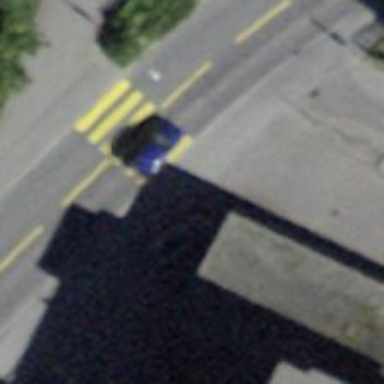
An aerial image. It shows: Sidewalk along the footway.